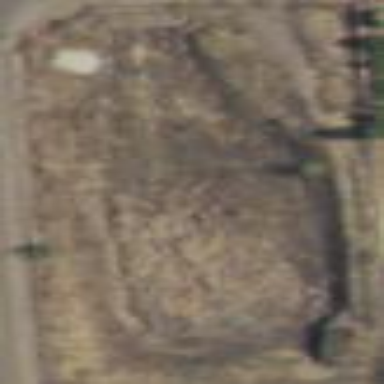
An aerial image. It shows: Fence around brownfield site.